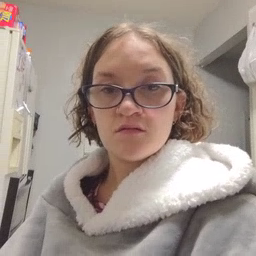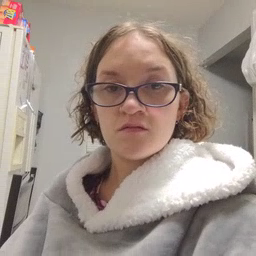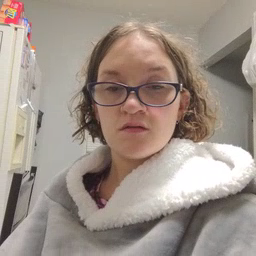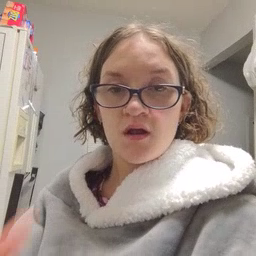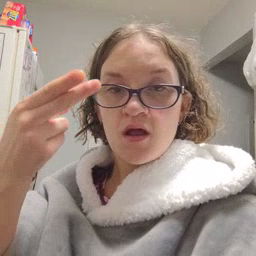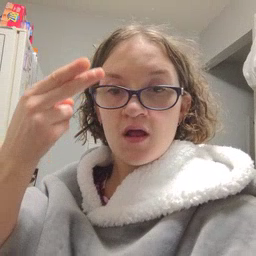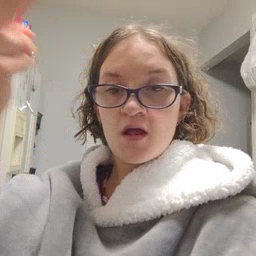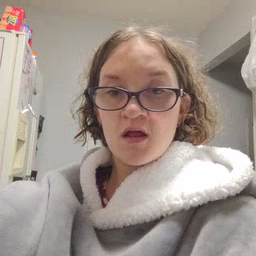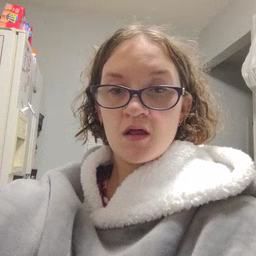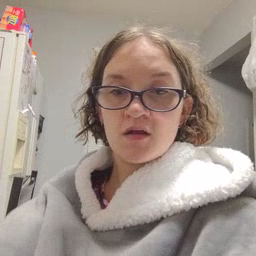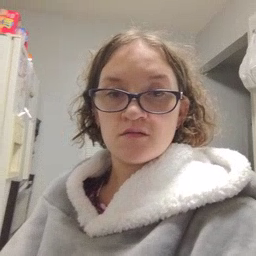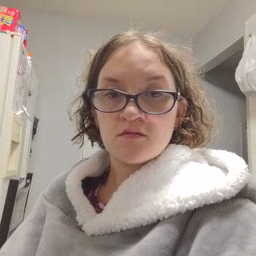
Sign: high